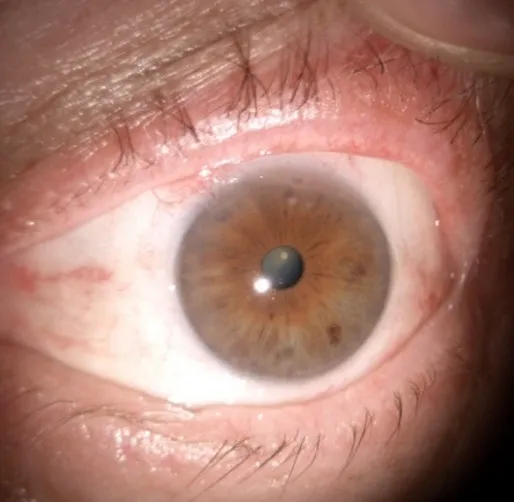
Three weeks after initial presentation.
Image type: ophthalmic_imaging (slit_lamp_photograph)